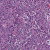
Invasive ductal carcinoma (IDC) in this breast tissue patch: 1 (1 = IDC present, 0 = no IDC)